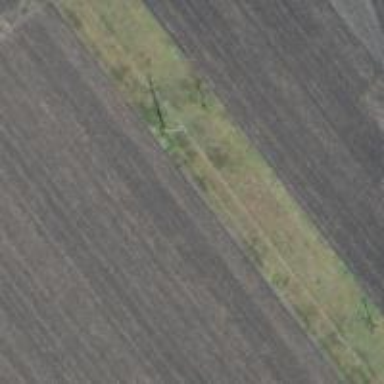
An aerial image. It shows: Power pole.